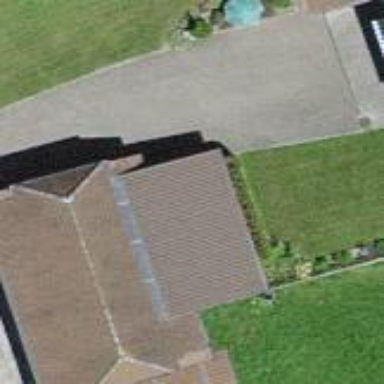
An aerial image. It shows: Shed.